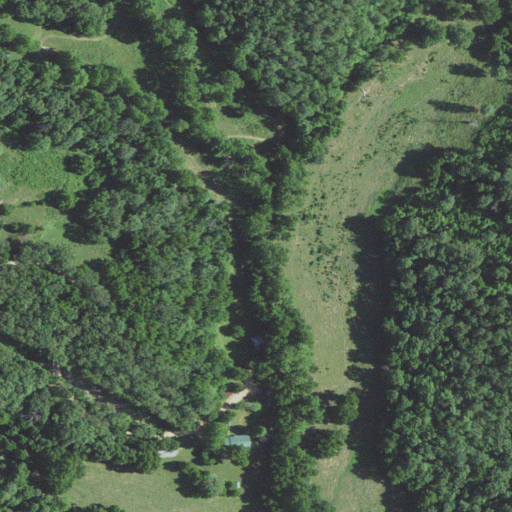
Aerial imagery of valley in Missouri named Jim Hollow containing deciduous forest, pasture, and open development